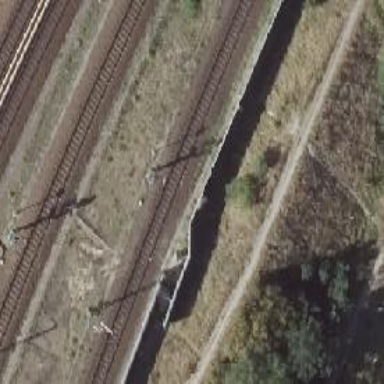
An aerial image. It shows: Railway signal.